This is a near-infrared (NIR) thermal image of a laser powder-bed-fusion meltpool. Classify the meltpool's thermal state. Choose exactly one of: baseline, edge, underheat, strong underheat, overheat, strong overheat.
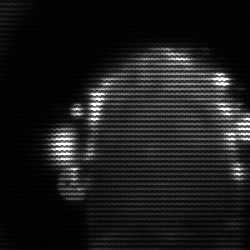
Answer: baseline